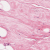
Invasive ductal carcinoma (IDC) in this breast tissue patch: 0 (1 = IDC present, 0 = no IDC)